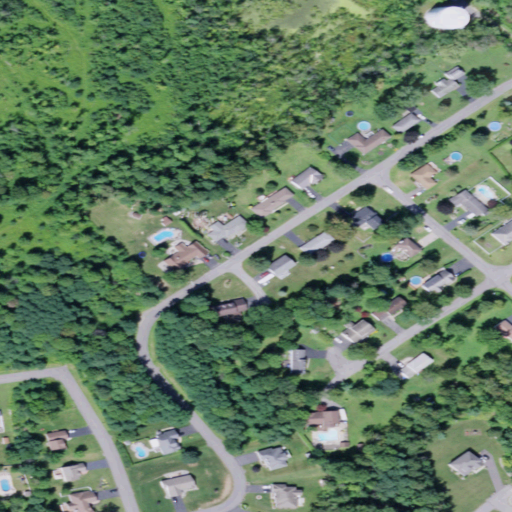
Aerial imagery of mountain in New York named Harts Hill containing deciduous forest, open development, low intensity development, mixed forest, woody wetlands, shrub, high intensity development, and medium intensity development